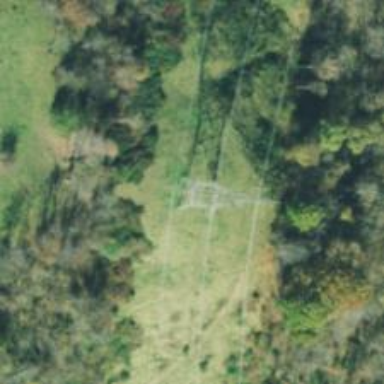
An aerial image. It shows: Lattice structure tower used for power transmission.